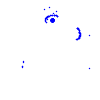
Particle: pion